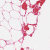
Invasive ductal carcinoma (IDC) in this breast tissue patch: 0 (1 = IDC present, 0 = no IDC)